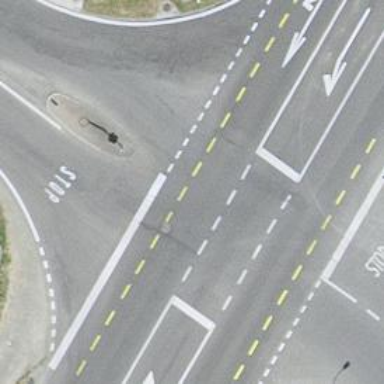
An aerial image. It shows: Stop road.